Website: macys
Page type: cart
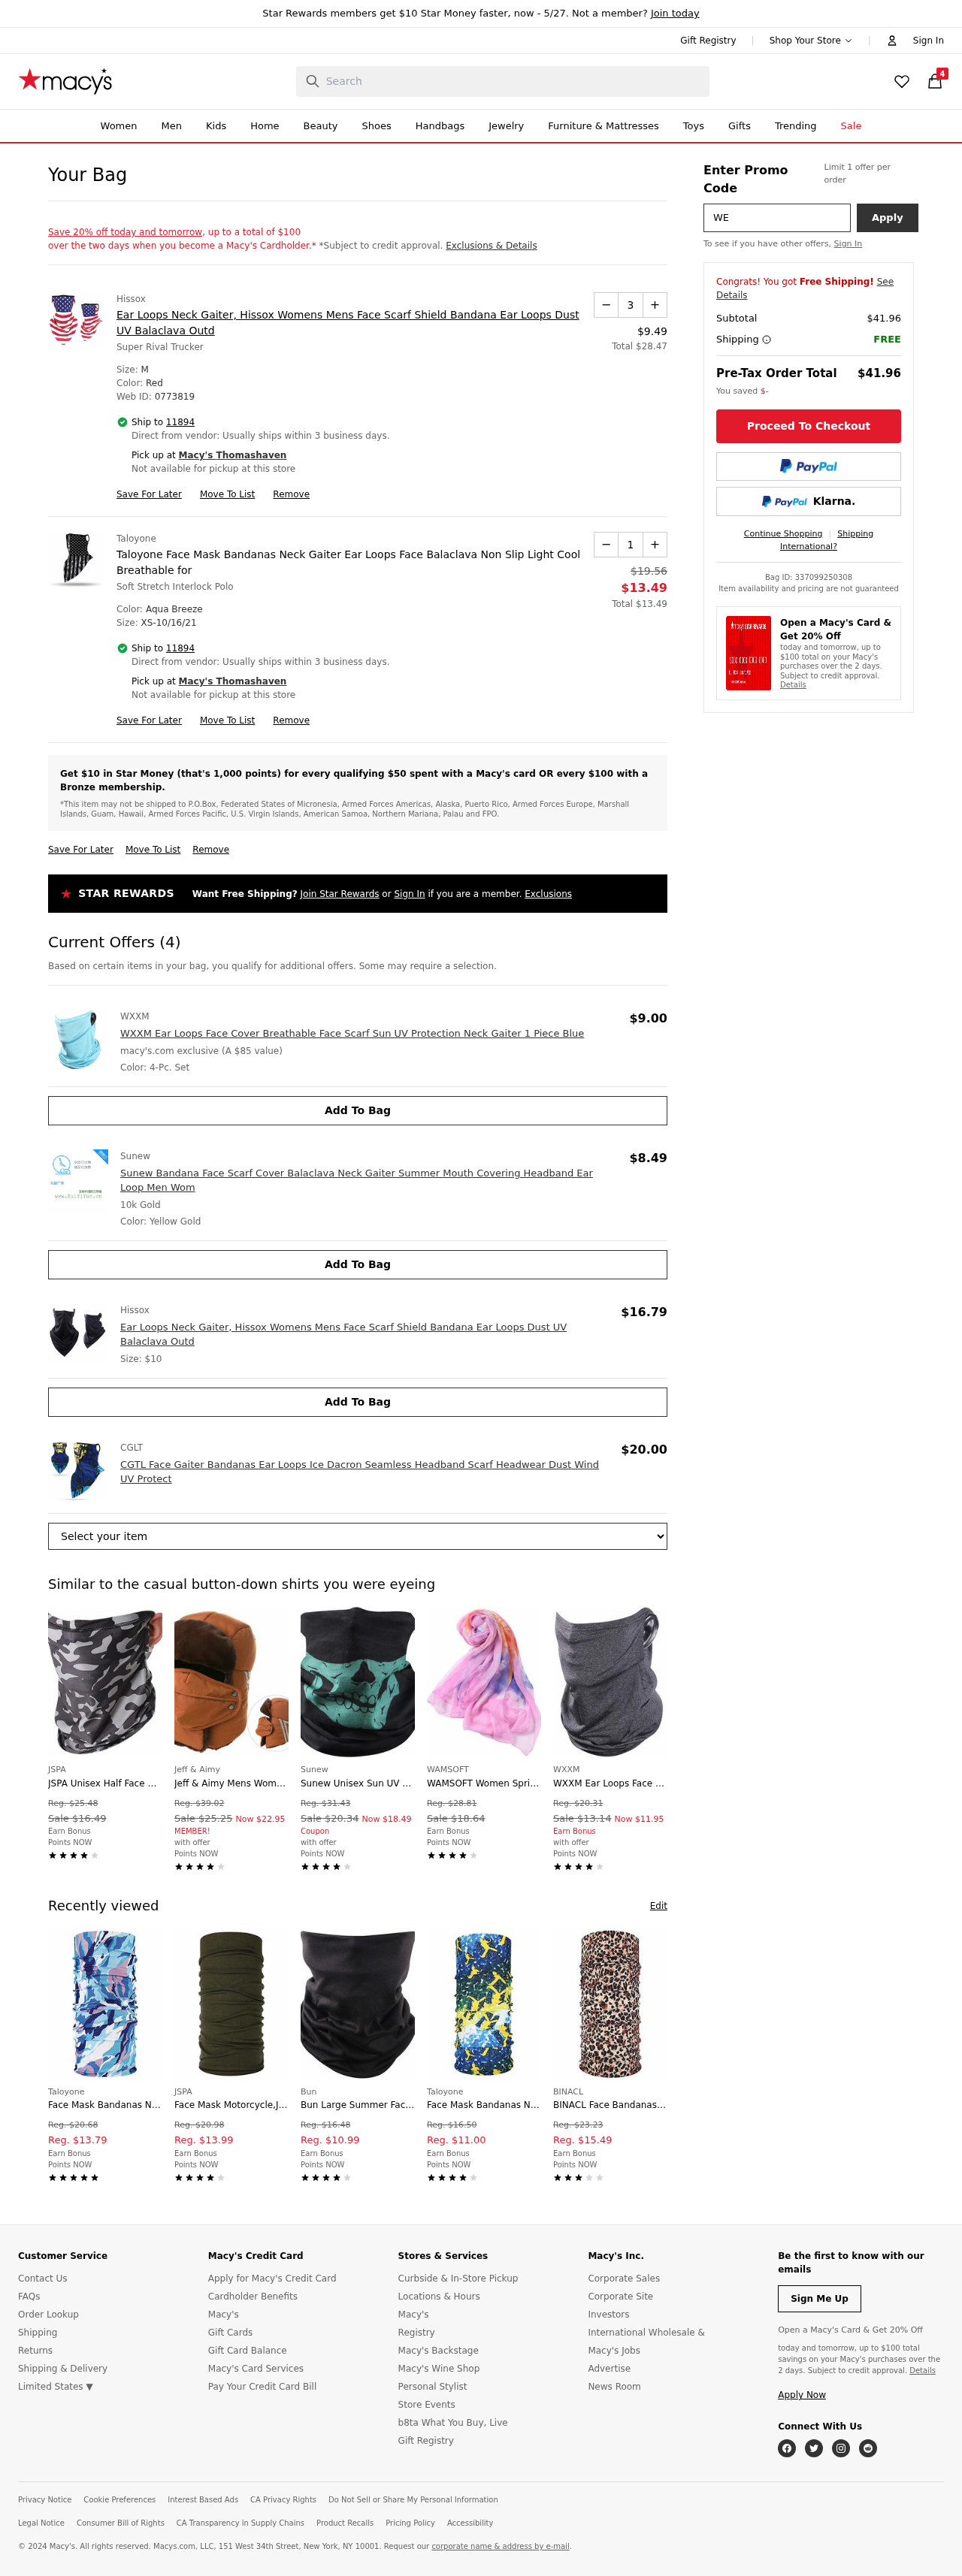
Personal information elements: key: PII_CITY
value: Thomashaven
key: PII_POSTCODE
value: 11894
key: PII_PROMO_CODE
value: WELCOME95
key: PII_POSTCODE_FULL
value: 11894
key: PII_POSTCODE_NUMERIC
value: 11894
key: PII_CITY2
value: Thomashaven
Product elements: key: PRODUCT1_BRAND
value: Hissox
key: PRODUCT1_NAME
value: Ear Loops Neck Gaiter, Hissox Womens Mens Face Scarf Shield Bandana Ear Loops Dust UV Balaclava Outd
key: PRODUCT1_PRICE
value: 9.49
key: PRODUCT1_QUANTITY
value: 3
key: PRODUCT2_BRAND
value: Taloyone
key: PRODUCT2_NAME
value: Taloyone Face Mask Bandanas Neck Gaiter Ear Loops Face Balaclava Non Slip Light Cool Breathable for
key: PRODUCT2_PRICE
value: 13.49
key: PRODUCT2_QUANTITY
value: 1
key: PRODUCT3_BRAND
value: WXXM
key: PRODUCT3_NAME
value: WXXM Ear Loops Face Cover Breathable Face Scarf Sun UV Protection Neck Gaiter 1 Piece Blue
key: PRODUCT3_PRICE
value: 9
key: PRODUCT4_BRAND
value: Sunew
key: PRODUCT4_NAME
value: Sunew Bandana Face Scarf Cover Balaclava Neck Gaiter Summer Mouth Covering Headband Ear Loop Men Wom
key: PRODUCT4_PRICE
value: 8.49
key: PRODUCT5_BRAND
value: Hissox
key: PRODUCT5_NAME
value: Ear Loops Neck Gaiter, Hissox Womens Mens Face Scarf Shield Bandana Ear Loops Dust UV Balaclava Outd
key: PRODUCT5_PRICE
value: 16.79
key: PRODUCT6_BRAND
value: CGLT
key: PRODUCT6_NAME
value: CGTL Face Gaiter Bandanas Ear Loops Ice Dacron Seamless Headband Scarf Headwear Dust Wind UV Protect
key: PRODUCT6_PRICE
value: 20
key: PRODUCT1_TOTAL
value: Total $28.47
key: PRODUCT2_ORIGINAL_PRICE
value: $19.56
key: PRODUCT2_TOTAL
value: Total $13.49
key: PRODUCT7_BRAND
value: JSPA
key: PRODUCT7_NAME
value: JSPA Unisex Half Face Mask Fishing Running Mask Wear as Neck Gaiter Outdoors Cycling Solid Face Mask
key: PRODUCT7_ORIGINAL_PRICE
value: Reg. $25.48
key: PRODUCT7_SALE_PRICE
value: Sale $16.49
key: PRODUCT8_BRAND
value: Jeff & Aimy
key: PRODUCT8_NAME
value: Jeff & Aimy Mens Women Windproof Trapper Faux Fur Ear Flaps Hunting Bomber Russian Hat Face Mask Ora
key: PRODUCT8_ORIGINAL_PRICE
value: Reg. $39.02
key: PRODUCT8_SALE_PRICE
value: Sale $25.25
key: PRODUCT8_PRICE
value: Now $22.95
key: PRODUCT9_BRAND
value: Sunew
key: PRODUCT9_NAME
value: Sunew Unisex Sun UV Protection Face Mask Neck Gaiter Windproof Scarf Sunscreen Breathable Bandana fo
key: PRODUCT9_ORIGINAL_PRICE
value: Reg. $31.43
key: PRODUCT9_SALE_PRICE
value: Sale $20.34
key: PRODUCT9_PRICE
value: Now $18.49
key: PRODUCT10_BRAND
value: WAMSOFT
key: PRODUCT10_NAME
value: WAMSOFT Women Spring Scarfs Lightweight, Girls Large Chiffon Neck Scarves Soft Flower Print Sheer Of
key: PRODUCT10_ORIGINAL_PRICE
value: Reg. $28.81
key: PRODUCT10_SALE_PRICE
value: Sale $18.64
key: PRODUCT11_BRAND
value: WXXM
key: PRODUCT11_NAME
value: WXXM Ear Loops Face Cover Breathable Face Scarf Sun UV Protection Neck Gaiter 1 Piece Grey
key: PRODUCT11_ORIGINAL_PRICE
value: Reg. $20.31
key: PRODUCT11_SALE_PRICE
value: Sale $13.14
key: PRODUCT11_PRICE
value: Now $11.95
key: PRODUCT12_BRAND
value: Taloyone
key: PRODUCT12_NAME
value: Face Mask Bandanas Neck Gaiter?Taloyone Face Balaclava Non Slip Light Cool Breathable for Sun Wind D
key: PRODUCT12_ORIGINAL_PRICE
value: Reg. $20.68
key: PRODUCT12_PRICE
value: Reg. $13.79
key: PRODUCT13_BRAND
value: JSPA
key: PRODUCT13_NAME
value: Face Mask Motorcycle,JSPA Cooling Seamless Lightweight Thin Moisture Wicking Neck Gaiter Summer Prot
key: PRODUCT13_ORIGINAL_PRICE
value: Reg. $20.98
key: PRODUCT13_PRICE
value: Reg. $13.99
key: PRODUCT14_BRAND
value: Bun
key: PRODUCT14_NAME
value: Bun Large Summer Face Mask Neck Gaiter Bandana Protective Face Cover for Outdoors Colour 05
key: PRODUCT14_ORIGINAL_PRICE
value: Reg. $16.48
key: PRODUCT14_PRICE
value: Reg. $10.99
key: PRODUCT15_BRAND
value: Taloyone
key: PRODUCT15_NAME
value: Face Mask Bandanas Neck Gaiter?Taloyone Face Balaclava Non Slip Light Cool Breathable for Sun Wind D
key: PRODUCT15_ORIGINAL_PRICE
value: Reg. $16.50
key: PRODUCT15_PRICE
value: Reg. $11.00
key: PRODUCT16_BRAND
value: BINACL
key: PRODUCT16_NAME
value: BINACL Face Bandanas Balaclava, Unisex Neck Gaiter Scarf Novelty Stretchable Wind Sun UV Protection
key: PRODUCT16_ORIGINAL_PRICE
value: Reg. $23.23
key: PRODUCT16_PRICE
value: Reg. $15.49
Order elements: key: ORDER_NUM_ITEMS
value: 4
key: ORDER_SUBTOTAL
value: $41.96
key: ORDER_SUBTOTAL2
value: $41.96
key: ORDER_ID
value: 337099250308
Search elements: key: HEADER_SEARCH
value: Search